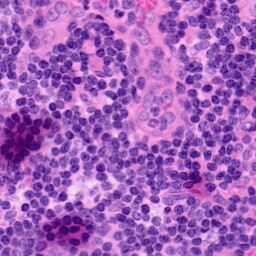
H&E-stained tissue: LymphNode